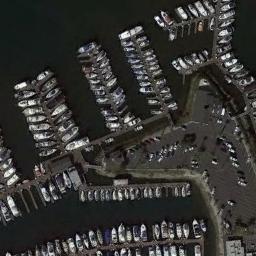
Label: harbor